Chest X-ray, PA view. Patient: 53 years old, sex F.
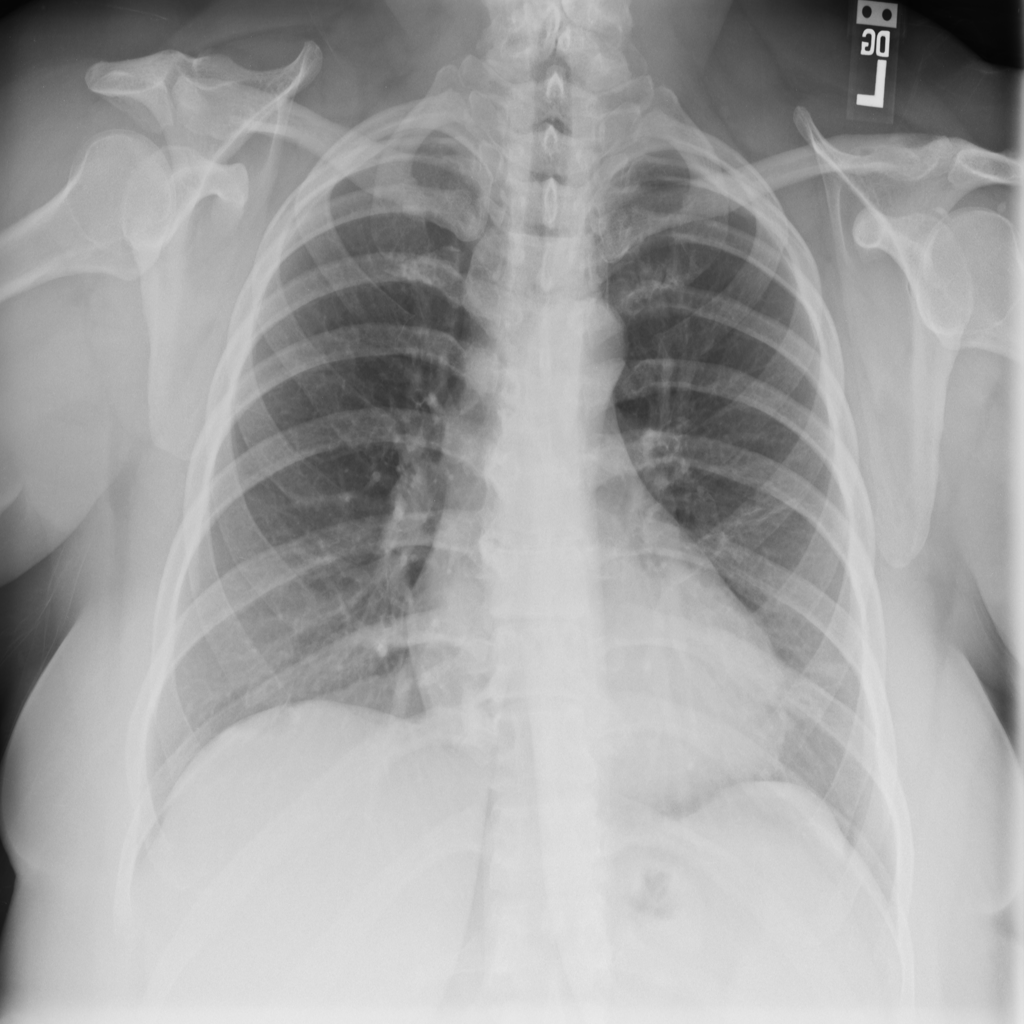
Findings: No Finding